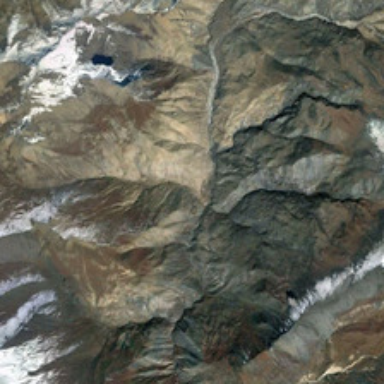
Some white snows cover part of irregular khaki mountain .